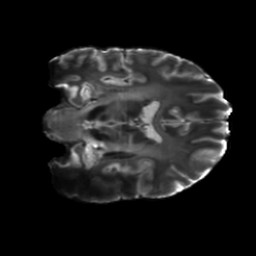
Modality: T2w
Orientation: coronal
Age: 29
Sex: male
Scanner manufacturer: siemens
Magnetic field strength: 6.98 T
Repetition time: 7.776 s
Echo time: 0.076 s